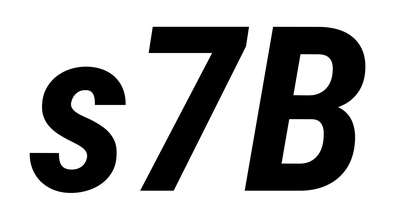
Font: Roboto-Italic_Condensed_Bold_Italic